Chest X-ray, PA view. Patient: 31 years old, sex F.
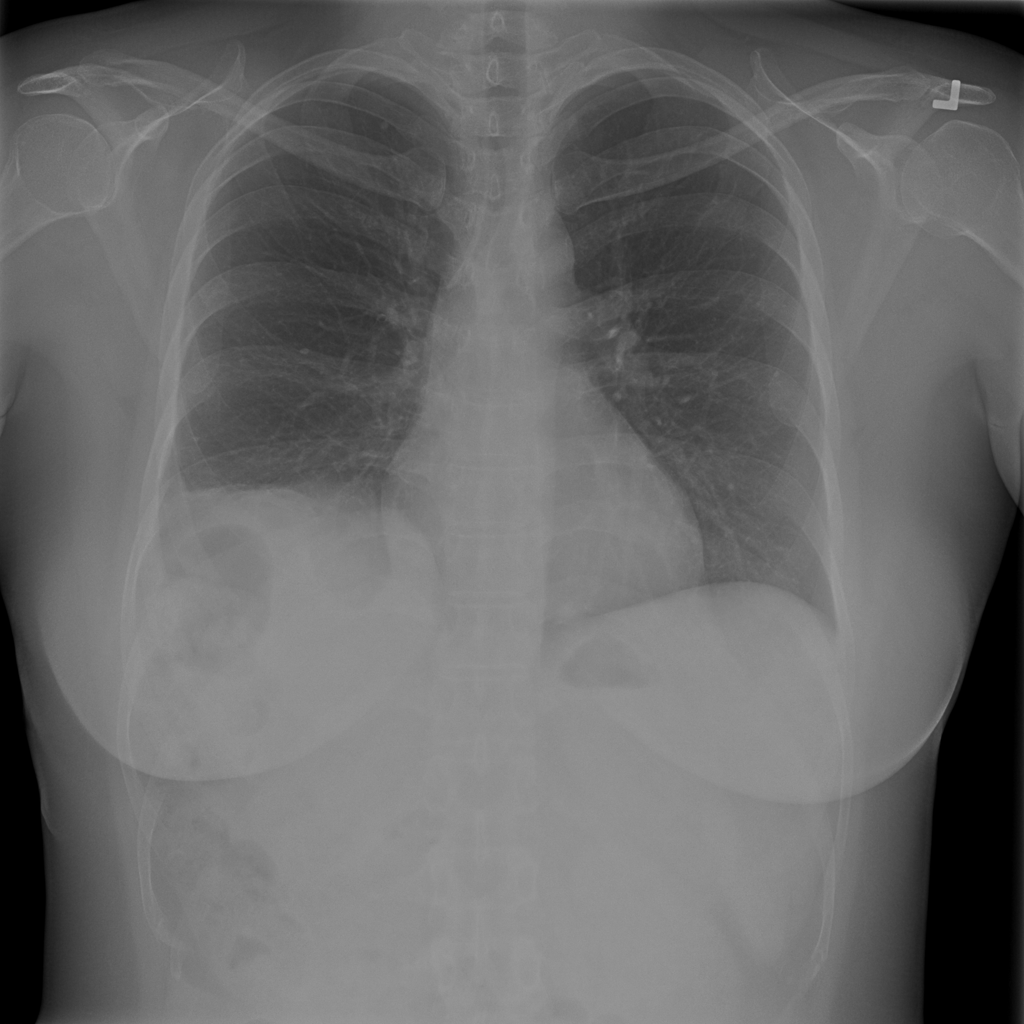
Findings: Atelectasis, Infiltration